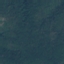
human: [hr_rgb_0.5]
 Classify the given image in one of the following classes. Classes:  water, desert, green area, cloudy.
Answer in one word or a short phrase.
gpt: green area